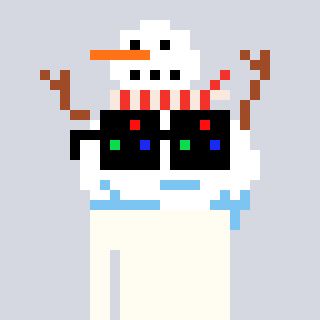
a pixel art character with square black sunglasses, a snowman-shaped head and a redpinkish-colored body on a cool background